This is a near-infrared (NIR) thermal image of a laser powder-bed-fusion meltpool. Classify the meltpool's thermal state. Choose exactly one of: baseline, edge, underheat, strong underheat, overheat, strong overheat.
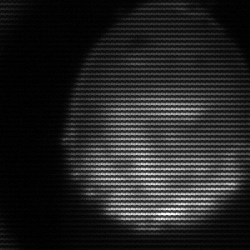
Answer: edge